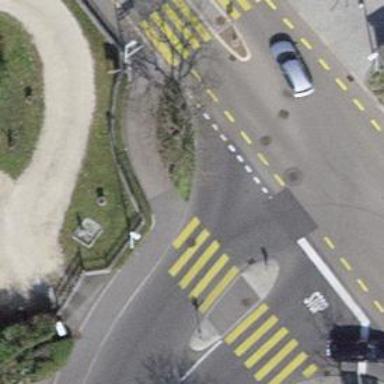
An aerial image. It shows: Kerb barrier.